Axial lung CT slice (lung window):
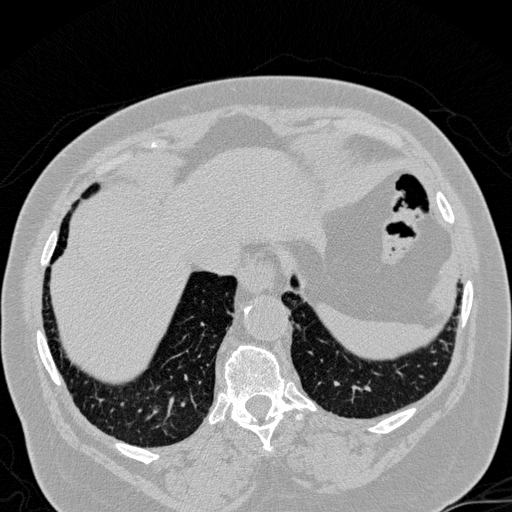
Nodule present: no